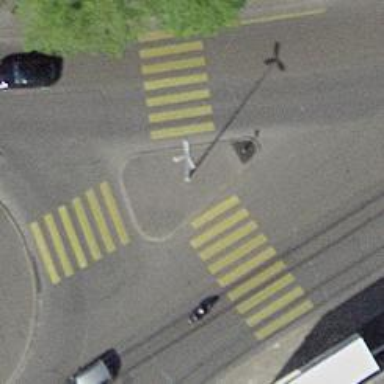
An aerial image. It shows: Traffic calming island.